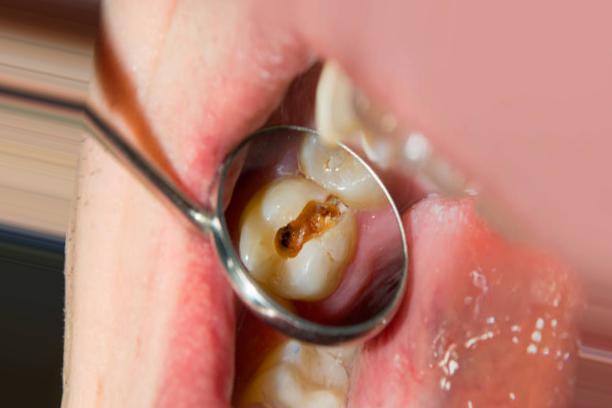
Condition: Caries